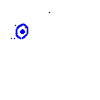
Particle: kaon